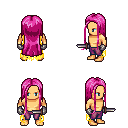
a pixel art fantasy rpg character, male body template, human, tanned skin, yellow tattered cape, magenta pants, pink extra-long hairstyle, metal gloves, dagger, four views (front, back, left, right), 2x2 character sprite sheet, small pixel art, hard edges, no anti-aliasing